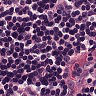
Metastatic tissue present: no